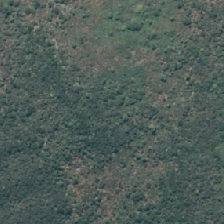
Land cover: broadleaved_indigenous_hardwood